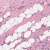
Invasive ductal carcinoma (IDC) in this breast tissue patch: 0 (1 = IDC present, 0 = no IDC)